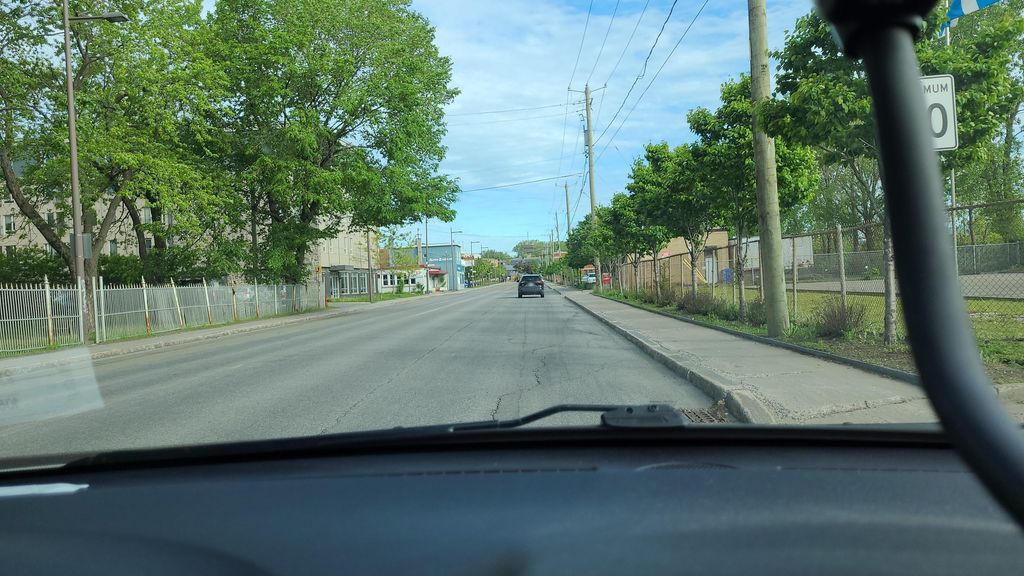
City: quebec_city